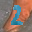
Label: 2